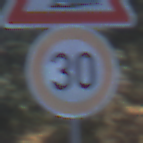
Verkehrszeichen: Geschwindigkeit30
Zusatzzeichen oben: Bahnuebergang
Umgebung: Outdoor, Nature
Tageszeit: MorningAfternoon
Wetter: Clear
Licht: Natural
Jahreszeit: NotSpecified
Kontrast: HighContrast